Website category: sports
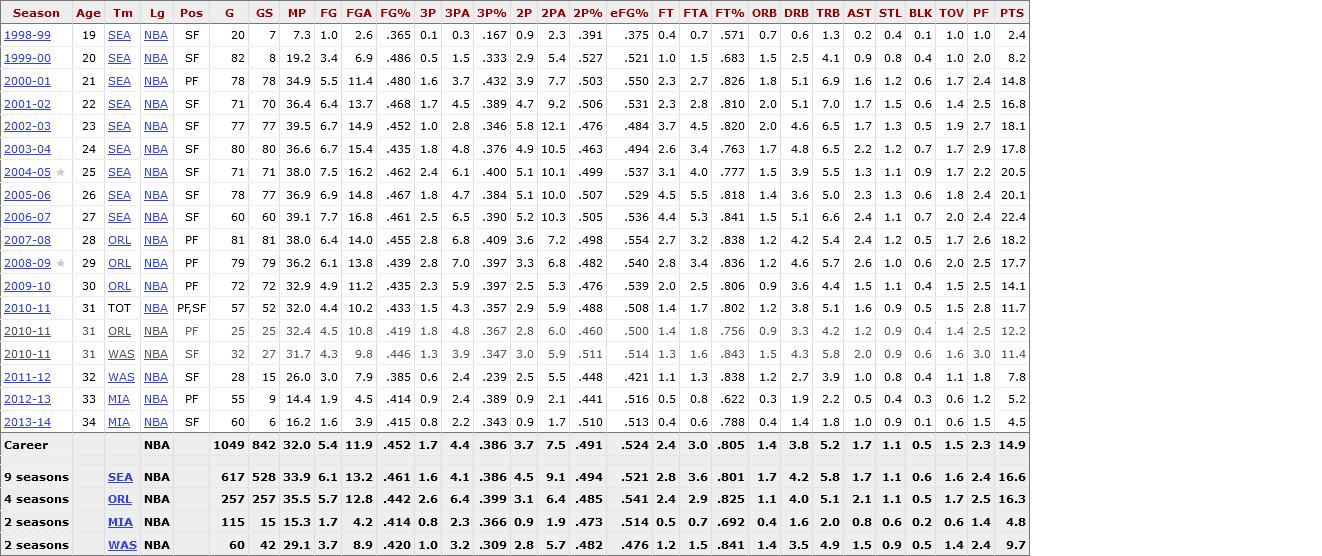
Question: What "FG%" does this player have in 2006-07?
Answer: .461

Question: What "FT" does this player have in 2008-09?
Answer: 2.8

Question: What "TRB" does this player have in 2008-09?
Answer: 5.7

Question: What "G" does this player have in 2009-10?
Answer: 72

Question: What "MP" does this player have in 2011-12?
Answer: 26.0

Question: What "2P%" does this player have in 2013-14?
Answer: .510

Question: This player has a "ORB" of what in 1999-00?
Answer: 1.5

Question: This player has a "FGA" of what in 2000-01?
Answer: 11.4

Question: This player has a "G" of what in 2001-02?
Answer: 71

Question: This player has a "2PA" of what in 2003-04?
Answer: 10.5

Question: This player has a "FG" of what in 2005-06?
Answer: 6.9

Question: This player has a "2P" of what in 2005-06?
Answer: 5.1

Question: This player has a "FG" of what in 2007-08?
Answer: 6.4

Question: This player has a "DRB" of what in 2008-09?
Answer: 4.6

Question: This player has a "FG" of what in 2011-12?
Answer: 3.0

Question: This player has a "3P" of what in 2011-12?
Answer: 0.6

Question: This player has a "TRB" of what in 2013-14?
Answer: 1.8

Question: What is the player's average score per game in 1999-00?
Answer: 8.2

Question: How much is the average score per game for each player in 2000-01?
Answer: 14.8

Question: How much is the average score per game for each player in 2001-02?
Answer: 16.8

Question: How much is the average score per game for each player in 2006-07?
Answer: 22.4

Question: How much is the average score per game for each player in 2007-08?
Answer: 18.2

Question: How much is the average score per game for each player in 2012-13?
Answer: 5.2

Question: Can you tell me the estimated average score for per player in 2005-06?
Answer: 20.1

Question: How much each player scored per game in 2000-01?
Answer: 14.8

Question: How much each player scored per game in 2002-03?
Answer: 18.1

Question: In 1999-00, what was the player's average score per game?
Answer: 8.2

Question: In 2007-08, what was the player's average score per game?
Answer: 18.2

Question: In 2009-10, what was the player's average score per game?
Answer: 14.1

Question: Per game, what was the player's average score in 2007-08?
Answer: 18.2

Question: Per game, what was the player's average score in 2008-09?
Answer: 17.7